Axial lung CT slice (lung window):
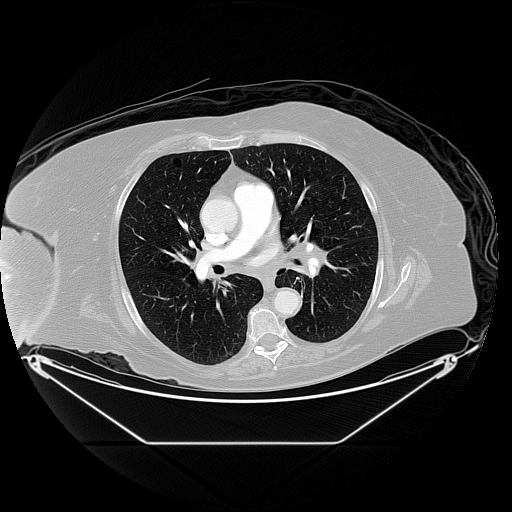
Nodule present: no